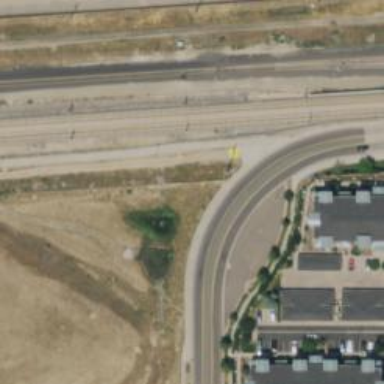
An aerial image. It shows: Left sidewalk along asphalt tertiary road.